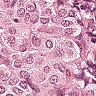
Metastatic tissue present: yes